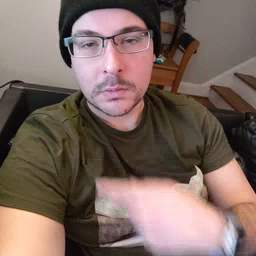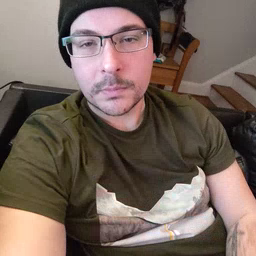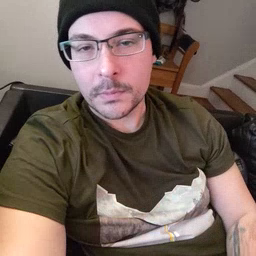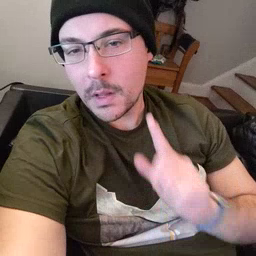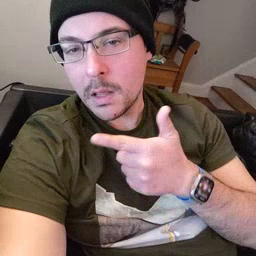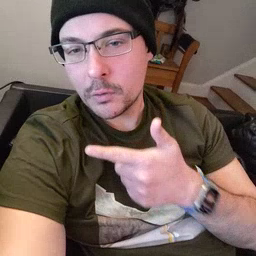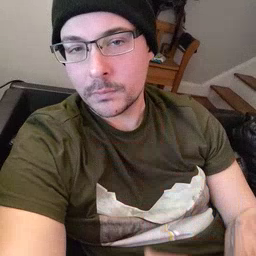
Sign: later